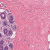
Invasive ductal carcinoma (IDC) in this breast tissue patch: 0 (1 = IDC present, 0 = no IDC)